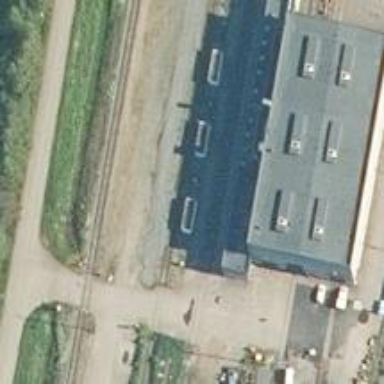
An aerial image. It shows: Industrial building.